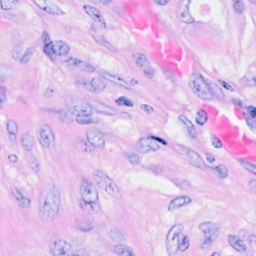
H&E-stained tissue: Breast